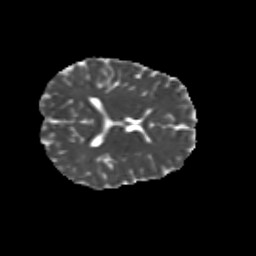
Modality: MD
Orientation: axial
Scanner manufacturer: siemens
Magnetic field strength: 3 T
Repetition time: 9.2 s
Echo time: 0.084 s